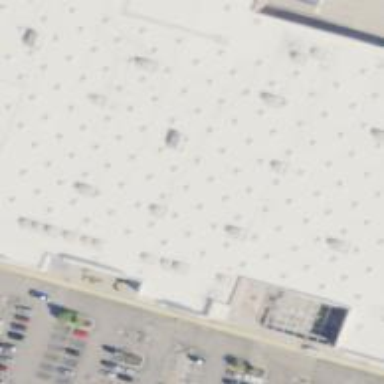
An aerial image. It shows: Retail building housing supermarket.